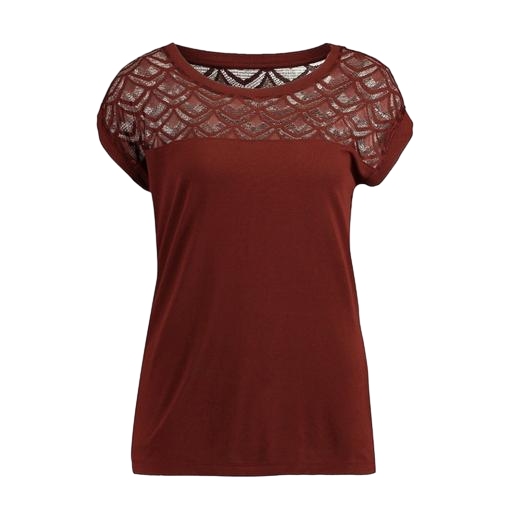
lace-yoke t-shirt, red plus size printed t-shirt only macy, red lace yoke tee, white background